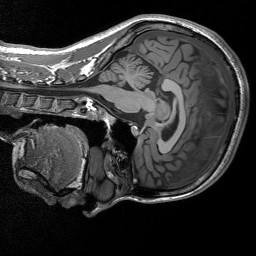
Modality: T1w
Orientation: sagittal
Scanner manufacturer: siemens
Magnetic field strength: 3 T
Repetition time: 1.76 s
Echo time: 0.0022 s